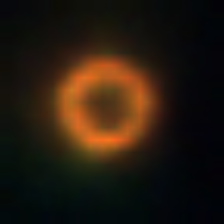
Taxon: NanoPlankton
Group: Other